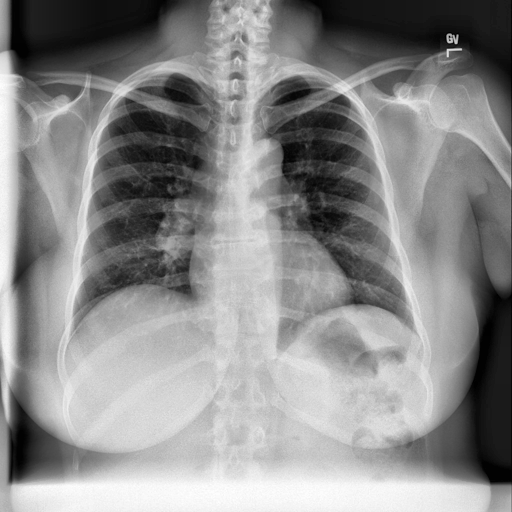
Finding: NORMAL